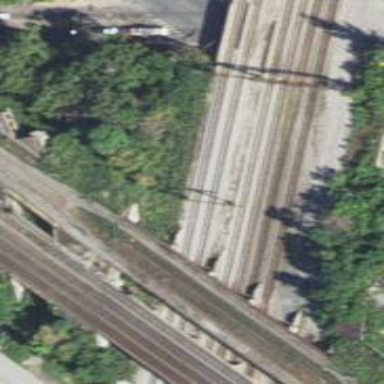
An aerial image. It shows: Abandoned railway.